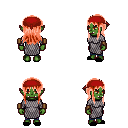
a pixel art fantasy rpg character, female body template, orc, green skin, chain mail, magenta pants, red unkempt hairstyle, red bandana, leather bracers, black slippers, four views (front, back, left, right), 2x2 character sprite sheet, small pixel art, hard edges, no anti-aliasing